Question: I tried using the FormView in Django from the sites
<URL>
but do not know why it did not work.
See my code:
'''
#forms.py
from django import forms
from models import Contato
#from django.contrib.auth.forms import UserCreationForm
#class ContatoForm(UserCreationForm):
class ContatoForm(forms.ModelForm):
class Meta:
model = Contato
#views.py
# encoding: utf-8
from django.shortcuts import render_to_response
from django.views.generic import TemplateView, ListView, FormView
#from django.views.generic.edit import FormView
from teste.models import Contato
from teste.forms import ContatoForm
def index(request):
return render_to_response('teste/index.html')
class index2(TemplateView):
template_name = 'teste/index2.html'
class Lista(ListView):
template_name = 'teste/lista.html'
model = Contato
context_object_name = 'nomes'
class Criar(FormView):
template_name = 'teste/formulario.html'
form_class = ContatoForm
success_url = '/'
def form_valid(self, form):
print(self.request.POST['nome'])
return super(Criar, self).form_valid(form)
#urls.py
# encoding: utf-8
from django.conf.urls import patterns, include, url
from django.views.generic import TemplateView
from teste.views import index2
from teste.models import Contato
from teste.forms import ContatoForm
urlpatterns = patterns('',
url(r'^$', TemplateView.as_view(template_name='teste/index.html')),
url(r'^index2/$', index2.as_view()),
url(r'^lista/$', 'teste.views.Lista'),
url(r'^formulario/$', 'teste.views.Criar'),
#url(r'lista_marca/$', 'carros.views.listaMarca', name='lista_marca'),
)
#formulario.html
<html>
<body>
<form method="POST">
{% csrf_token %}
{{ form.as_p }}
<input type="submit" value="Criar" />
</form>
</body>
</html>
'''

See my project on the <URL>
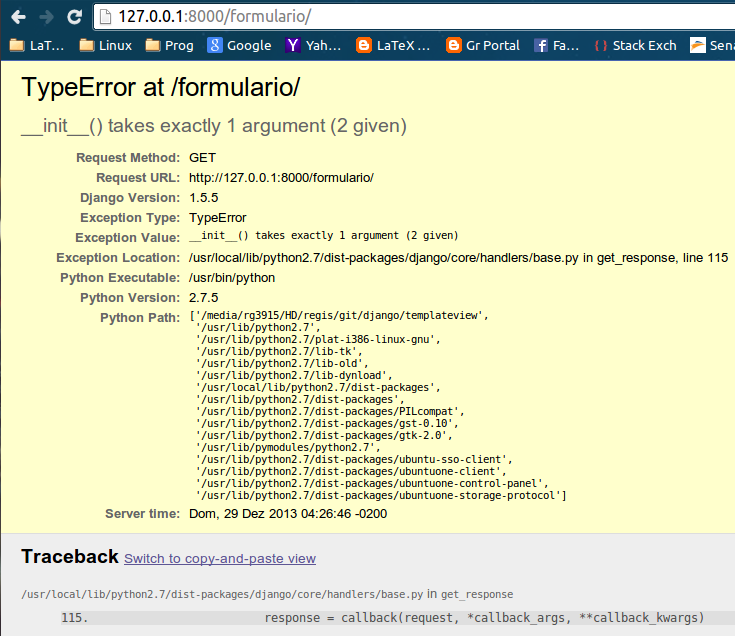
Answer: You forgot the <URL>
'url(r'^formulario/$', Criar.as_view()),'